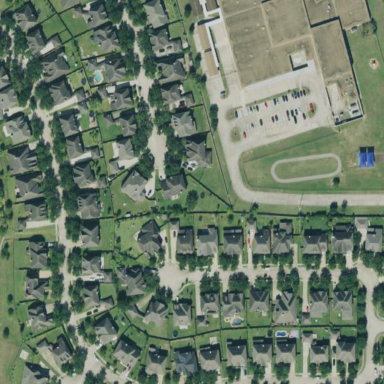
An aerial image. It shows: Residential area consisting of single-family homes.